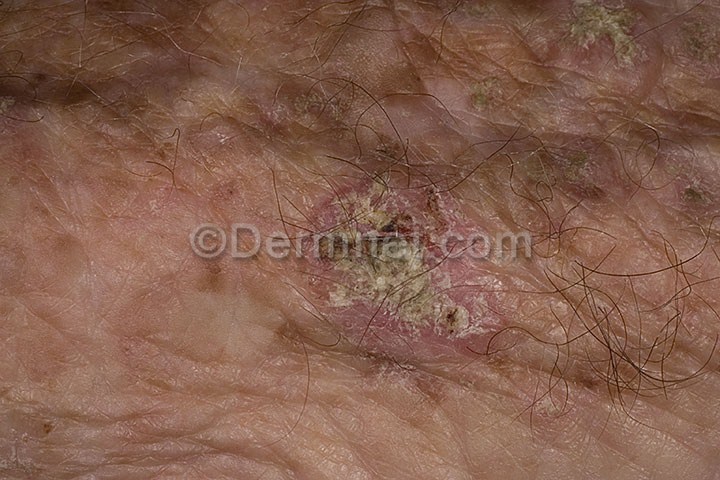
Disease: Actinic Keratosis Basal Cell Carcinoma and other Malignant Lesions